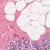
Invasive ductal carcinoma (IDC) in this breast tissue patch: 0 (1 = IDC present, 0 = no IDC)